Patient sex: F
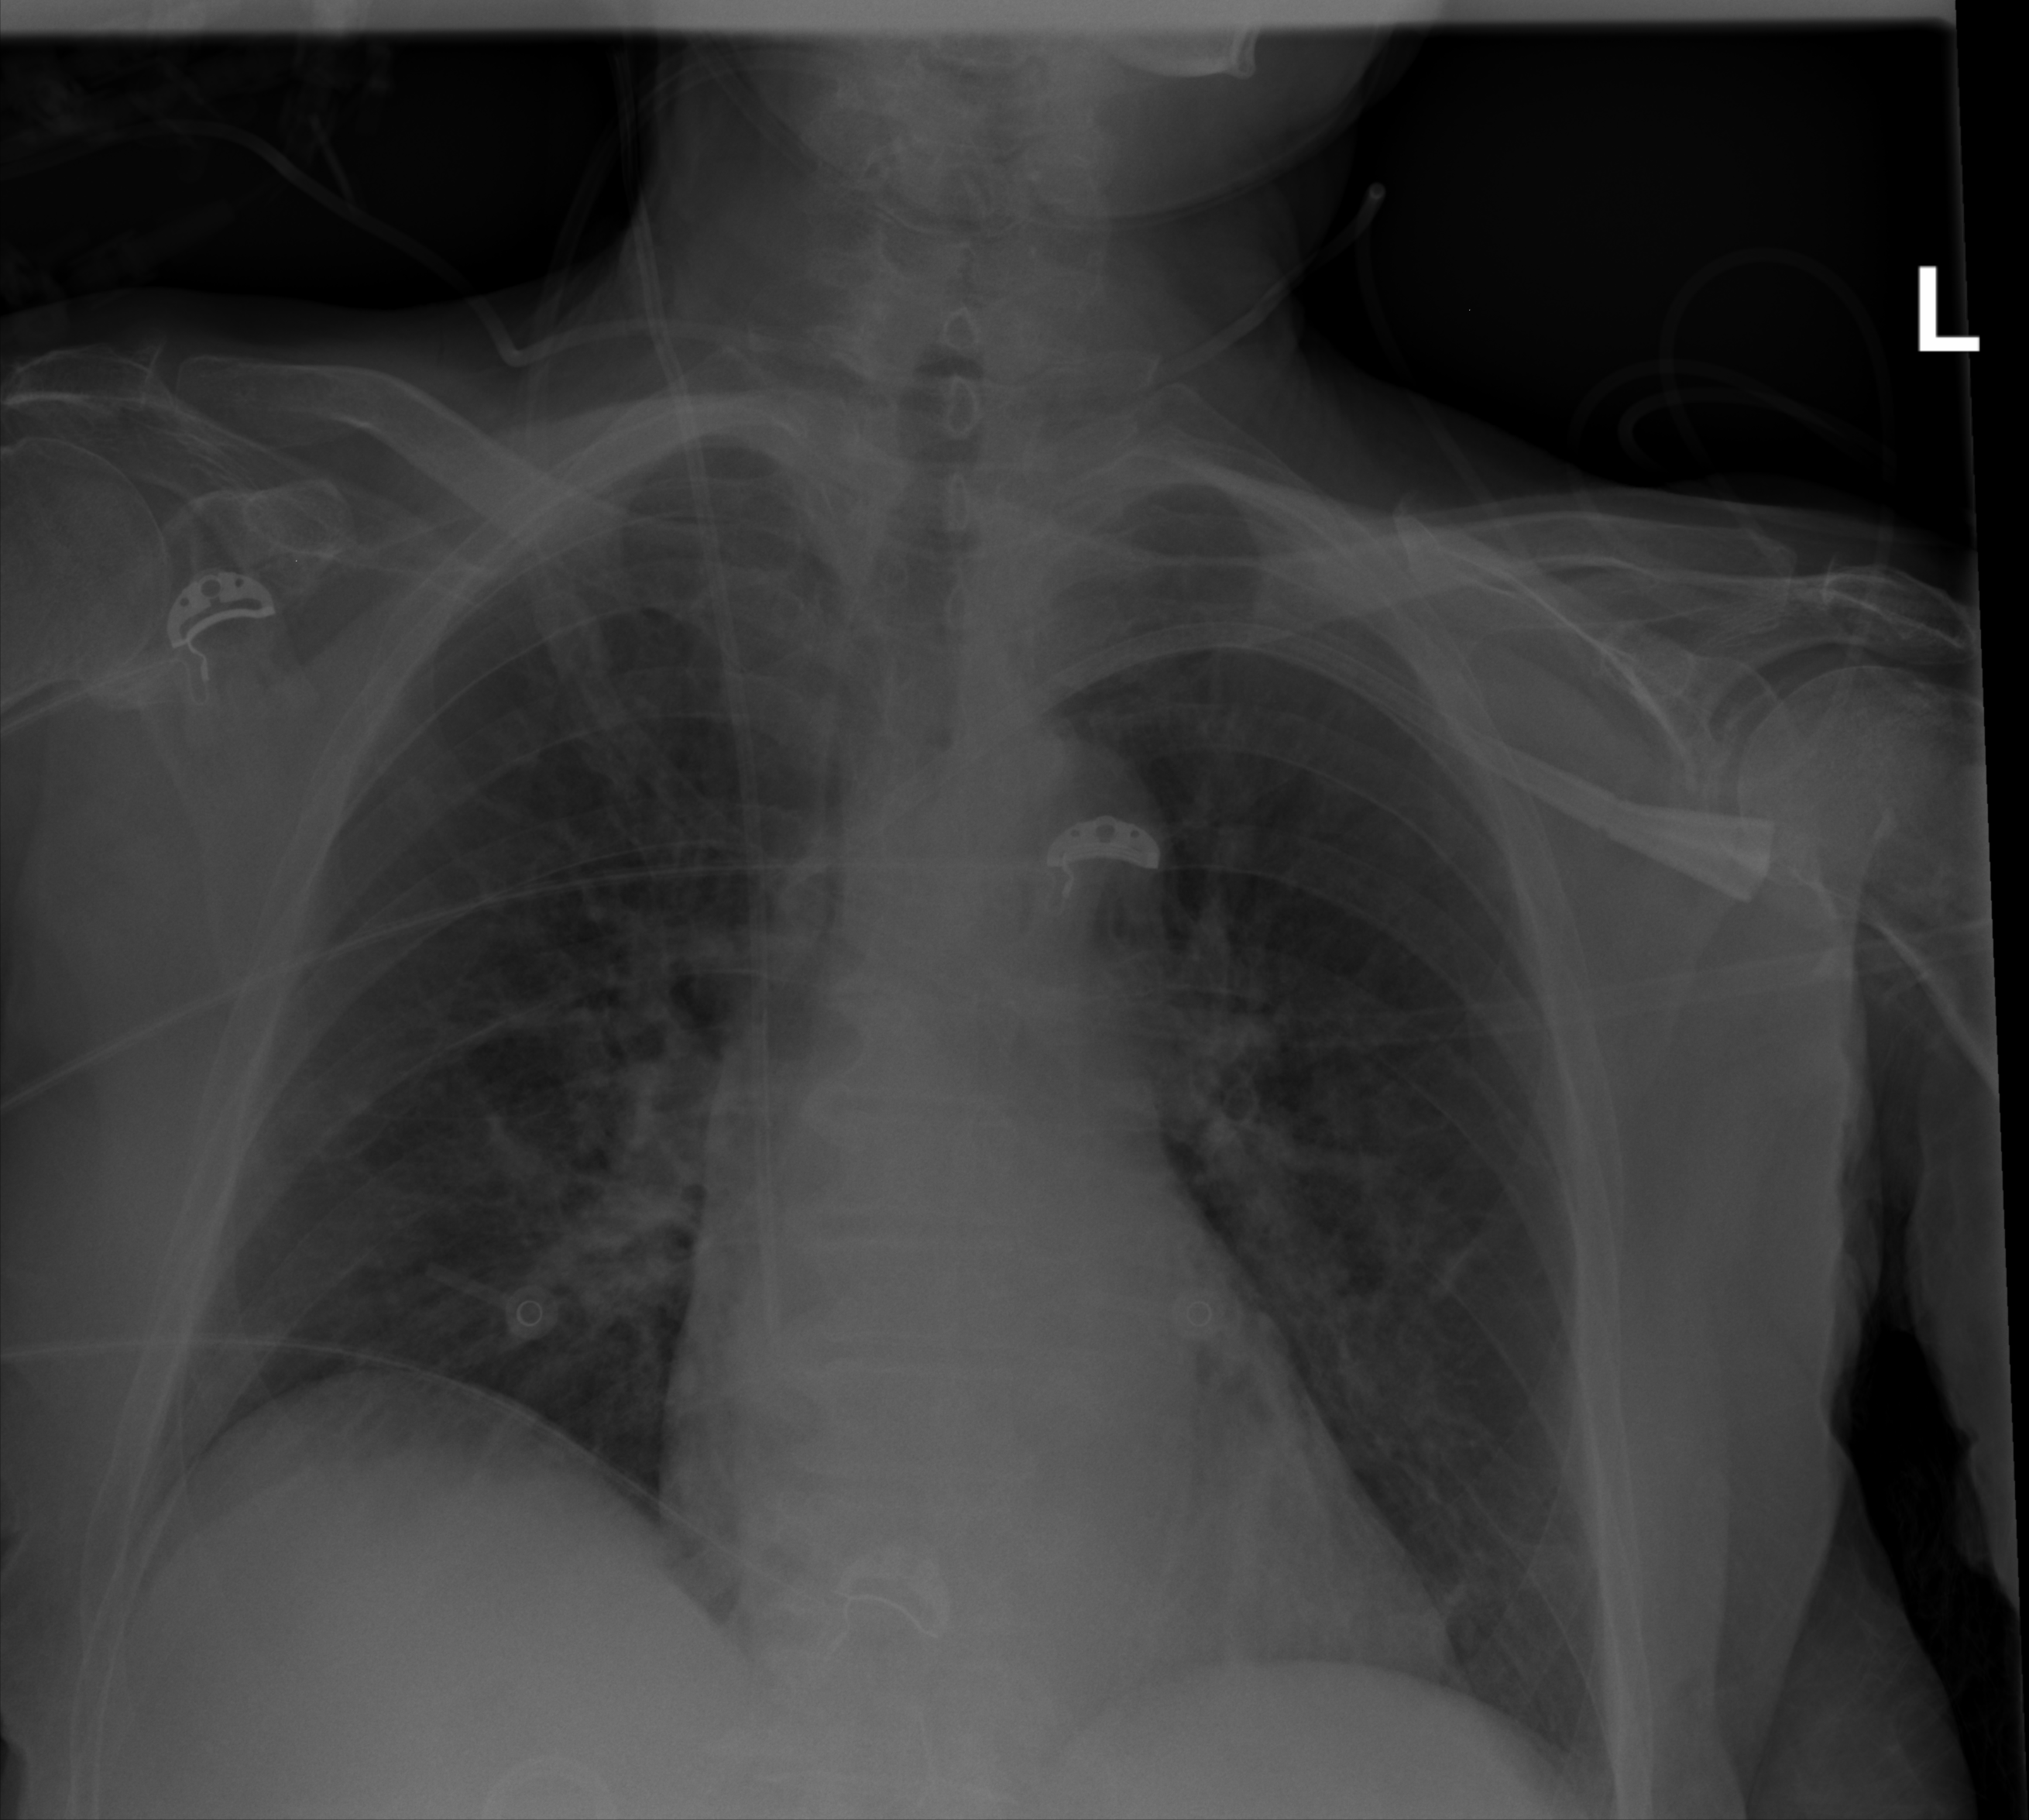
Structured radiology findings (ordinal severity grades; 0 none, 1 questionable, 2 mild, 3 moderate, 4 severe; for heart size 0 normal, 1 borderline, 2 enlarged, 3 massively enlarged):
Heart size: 0
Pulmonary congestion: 0
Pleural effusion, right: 0
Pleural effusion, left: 0
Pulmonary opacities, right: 0
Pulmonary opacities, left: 0
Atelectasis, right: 0
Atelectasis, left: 2